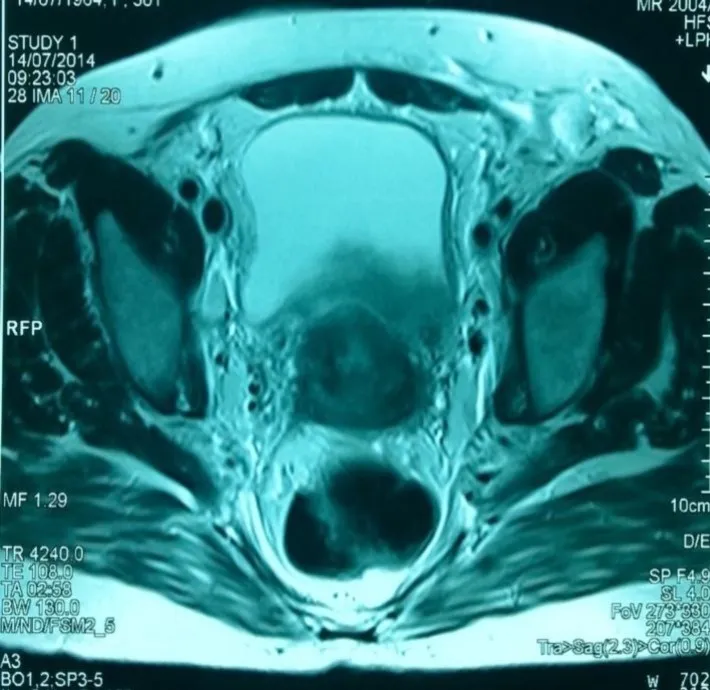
50-year-old female patient with invasive lobular breast carcinoma metastasized to the urinary bladder. Contrast-enhanced MRI image of the pelvis with axial reconstruction demonstrating hyper-dense segmental urinary bladder wall thickening involving posterior wall of the bladder.
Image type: radiology (mri)